Question: I am writting a code to disable selcted items in LISTBOX.
i.e I want to show item in list but don't want user to select it.
As shown in image below. Or similar image in <URL>.
Is it possible in VB6 ?
Please help.

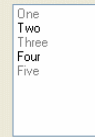
Answer: You can't do this with a ListBox without serious owner-draw fun. However, you could do it with a list view control.
The closest I have done to this is to change the forecolor of disabled list items, and intercepted item click events so that the item is unselected. The Tag property of the list item is used to store the "disabled" state.
I ought to mention that I couldn't get this code to prevent the item from being "selected" whilst the mouse button is done. To do this, you would have to do some subclassing.
The following class "ListViewWrapper" should be added to the project:
'''
Option Explicit
Private Const m_ksDisabled As String = "D"
Private WithEvents m_oListView As ListView
Public Sub Initialise(ByRef the_oListView As ListView)
Set m_oListView = the_oListView
End Sub
Public Property Let ListItemEnabled(ByVal the_oListItem As ListItem, ByVal the_bEnabled As Boolean)
If Not the_oListItem Is Nothing Then
If the_bEnabled Then
the_oListItem.Tag = Empty
the_oListItem.ForeColor = vbWindowText
Else
the_oListItem.Tag = m_ksDisabled
the_oListItem.ForeColor = vbGrayText
End If
End If
End Property
Public Property Get ListItemEnabled(ByVal the_oListItem As ListItem) As Boolean
If Not the_oListItem Is Nothing Then
ListItemEnabled = (the_oListItem.Tag <> m_ksDisabled)
End If
End Property
Private Sub m_oListView_ItemClick(ByVal Item As MSComctlLib.ListItem)
If Item.Tag = m_ksDisabled Then
Set m_oListView.SelectedItem = Nothing
End If
End Sub
'''
It should be used like this:
'''
Private m_oListViewWrapper As ListViewWrapper
Private Sub Form_Load()
Set m_oListViewWrapper = New ListViewWrapper
m_oListViewWrapper.Initialise ListView
End Sub
Private Sub Command_Click()
With m_oListViewWrapper
.ListItemEnabled(ListView.SelectedItem) = Not .ListItemEnabled(ListView.SelectedItem)
End With
End Sub
'''